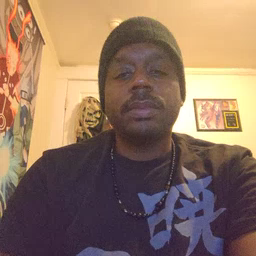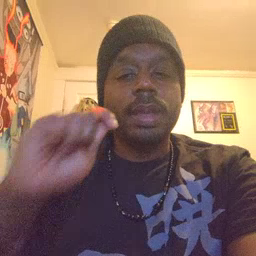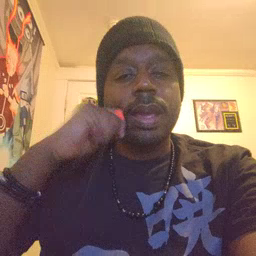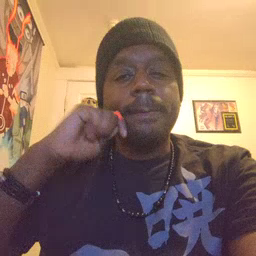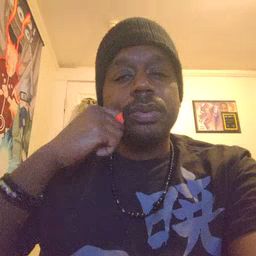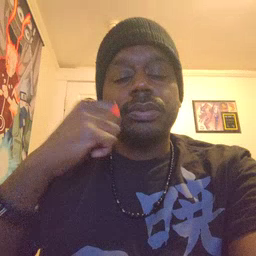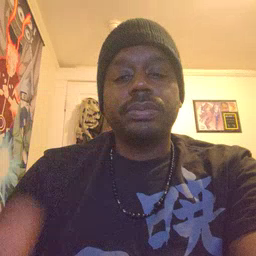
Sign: apple